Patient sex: F
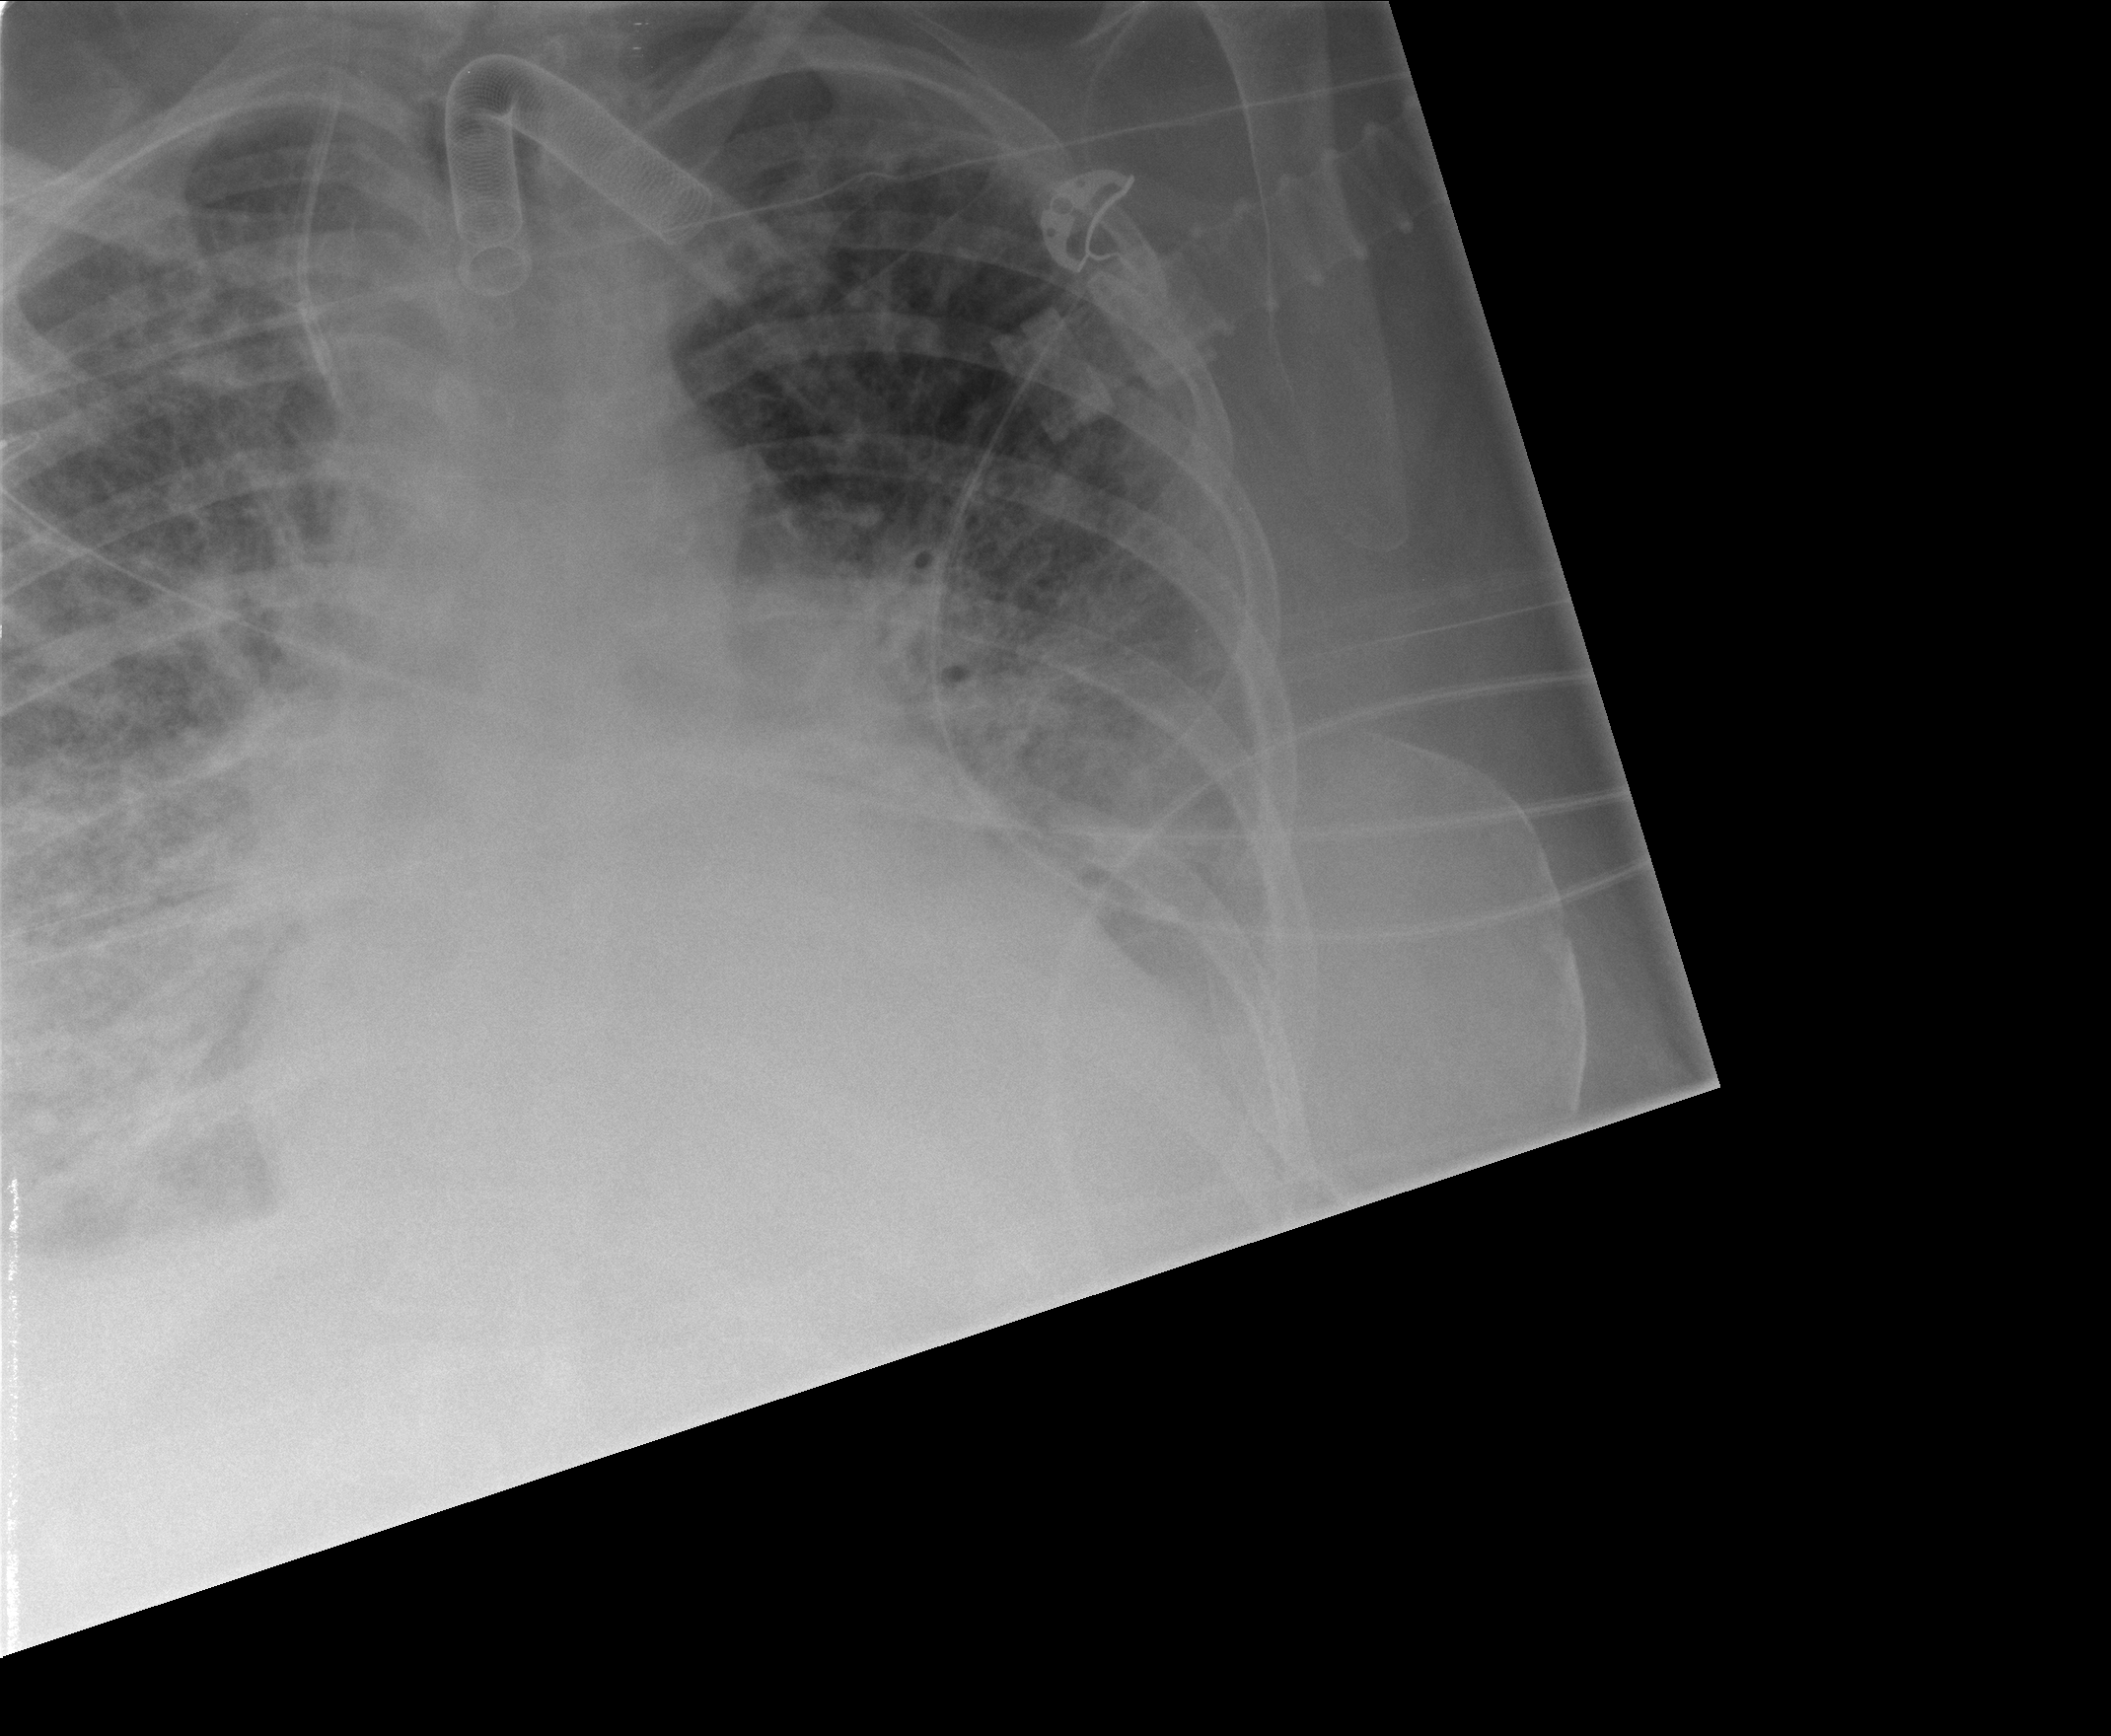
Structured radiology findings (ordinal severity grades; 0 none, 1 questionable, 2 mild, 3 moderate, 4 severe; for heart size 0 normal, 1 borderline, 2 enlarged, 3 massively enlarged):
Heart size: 2
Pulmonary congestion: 3
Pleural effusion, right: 2
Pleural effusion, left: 2
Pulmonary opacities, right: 3
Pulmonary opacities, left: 3
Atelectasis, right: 2
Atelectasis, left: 2